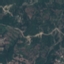
Land use / land cover: HerbaceousVegetation